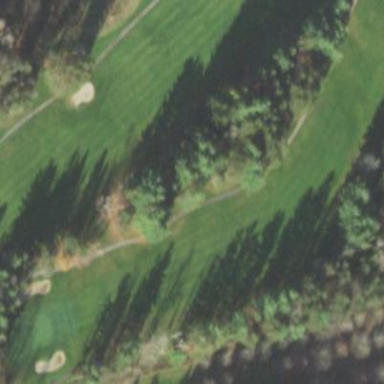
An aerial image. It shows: Golf fairway in the image.